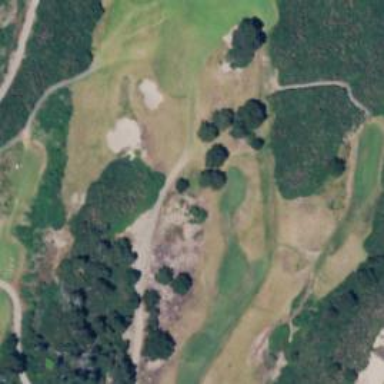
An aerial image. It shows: Path for both road and golf.